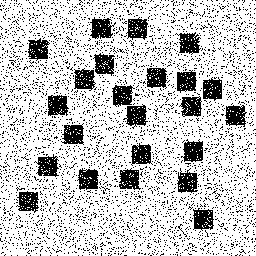
Squares: 23
Triangles: 0
Stars: 0
Total shapes: 23